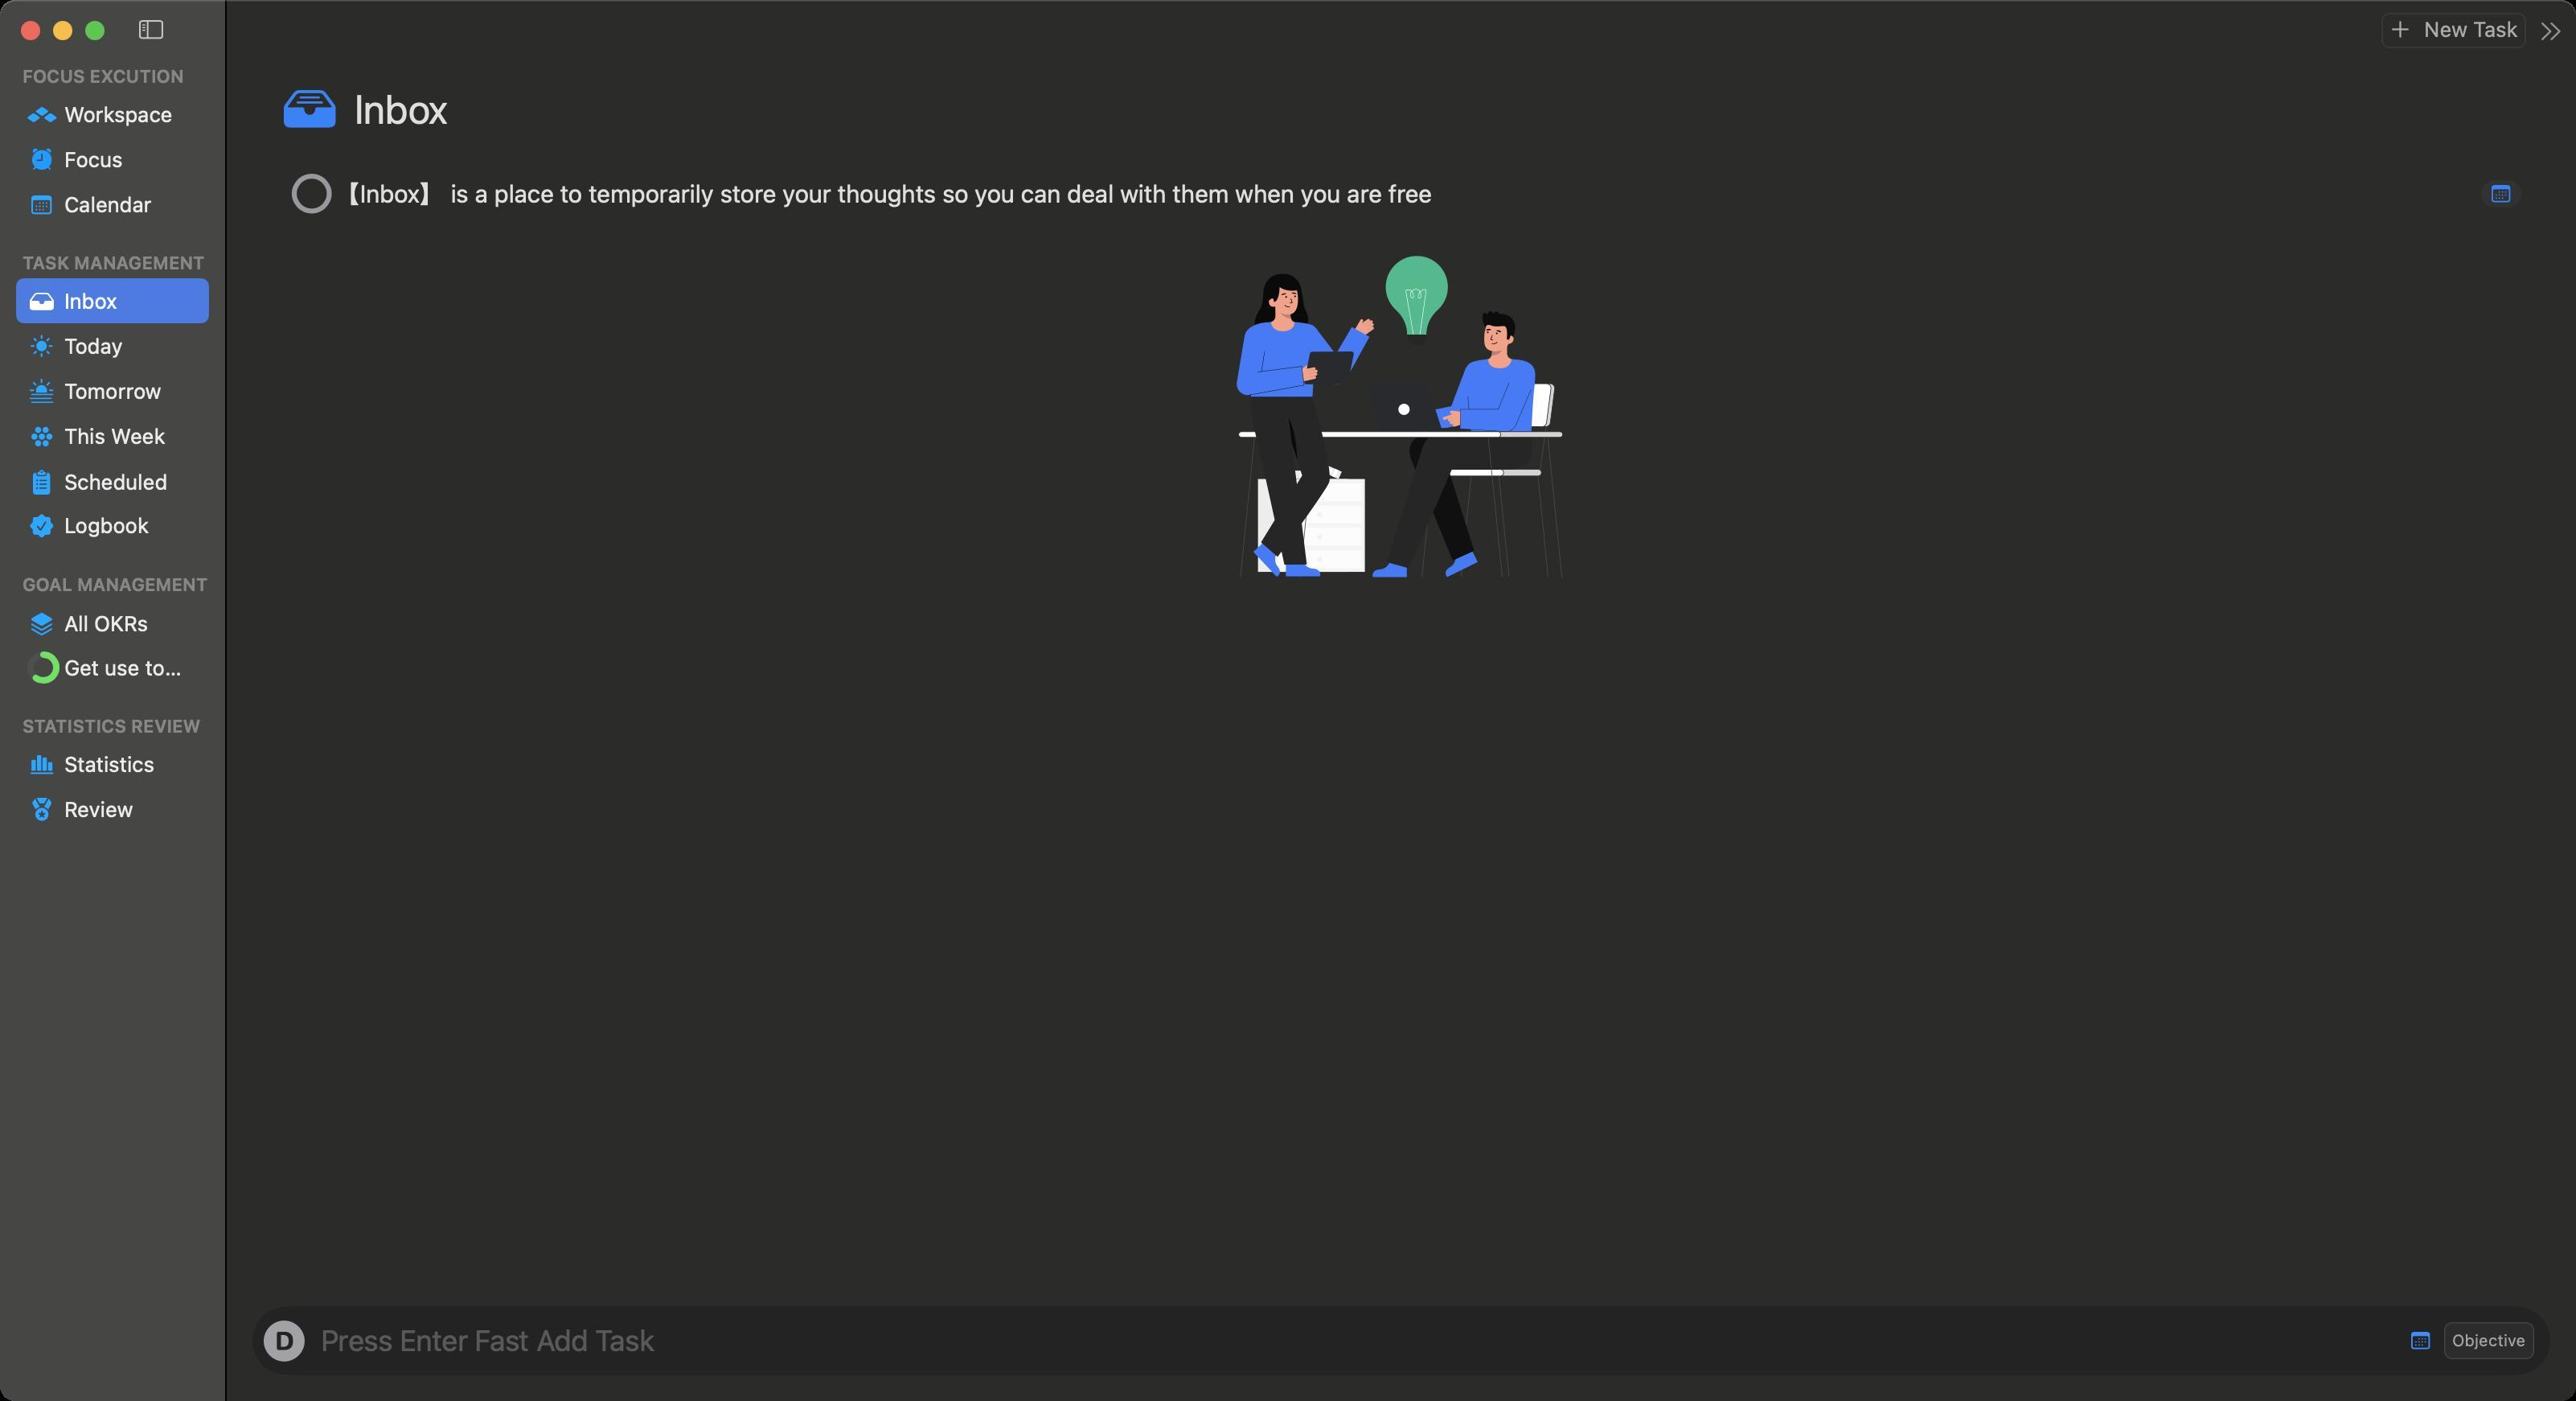
Accessibility tree:
{"name": "OrderOkr", "role": "AXWindow", "description": null, "role_description": "standard window", "value": null, "position": "10.00;122.00", "size": "1602;871", "children": [{"name": null, "role": "AXGroup", "description": null, "role_description": "group", "value": null, "position": "0.00;0.00", "size": "1602;871", "children": [{"name": null, "role": "AXSplitGroup", "description": null, "role_description": "split group", "value": null, "position": "0.00;0.00", "size": "1602;871", "children": [{"name": null, "role": "AXGroup", "description": null, "role_description": "group", "value": null, "position": "0.00;0.00", "size": "140;871", "children": [{"name": null, "role": "AXScrollArea", "description": null, "role_description": "scroll area", "value": null, "position": "0.00;38.00", "size": "140;833", "children": [{"name": null, "role": "AXOutline", "description": "Sidebar", "role_description": "outline", "value": null, "position": "0.00;38.00", "size": "140;833", "children": [{"name": null, "role": "AXRow", "description": null, "role_description": "outline row", "value": null, "position": "0.00;38.00", "size": "140;19", "children": [{"name": null, "role": "AXCell", "description": null, "role_description": "cell", "value": null, "position": "10.00;38.00", "size": "120;19", "children": [{"name": null, "role": "AXGroup", "description": null, "role_description": "group", "value": null, "position": "14.00;38.00", "size": "124;19", "children": [{"name": null, "role": "AXHeading", "description": "FOCUS EXCUTION", "role_description": "heading", "value": null, "position": "14.00;40.50", "size": "100;14", "children": []}]}]}]}, {"name": null, "role": "AXRow", "description": null, "role_description": "outline row", "value": null, "position": "0.00;57.00", "size": "140;28", "children": [{"name": null, "role": "AXCell", "description": null, "role_description": "cell", "value": null, "position": "10.00;57.00", "size": "120;28", "children": [{"name": null, "role": "AXButton", "description": "Workspace", "role_description": "button", "value": null, "position": "17.00;63.00", "size": "90;16", "children": []}]}]}, {"name": null, "role": "AXRow", "description": null, "role_description": "outline row", "value": null, "position": "0.00;85.00", "size": "140;28", "children": [{"name": null, "role": "AXCell", "description": null, "role_description": "cell", "value": null, "position": "10.00;85.00", "size": "120;28", "children": [{"name": null, "role": "AXButton", "description": "Focus", "role_description": "button", "value": null, "position": "20.00;91.04", "size": "56;16", "children": []}]}]}, {"name": null, "role": "AXRow", "description": null, "role_description": "outline row", "value": null, "position": "0.00;113.00", "size": "140;28", "children": [{"name": null, "role": "AXCell", "description": null, "role_description": "cell", "value": null, "position": "10.00;113.00", "size": "120;28", "children": [{"name": null, "role": "AXButton", "description": "Calendar", "role_description": "button", "value": null, "position": "19.50;119.00", "size": "75;16", "children": []}]}]}, {"name": null, "role": "AXRow", "description": null, "role_description": "outline row", "value": null, "position": "0.00;154.00", "size": "140;19", "children": [{"name": null, "role": "AXCell", "description": null, "role_description": "cell", "value": null, "position": "10.00;154.00", "size": "120;19", "children": [{"name": null, "role": "AXGroup", "description": null, "role_description": "group", "value": null, "position": "14.00;154.00", "size": "124;19", "children": [{"name": null, "role": "AXHeading", "description": "TASK MANAGEMENT", "role_description": "heading", "value": null, "position": "14.00;156.50", "size": "114;14", "children": []}]}]}]}, {"name": null, "role": "AXRow", "description": null, "role_description": "outline row", "value": null, "position": "0.00;173.00", "size": "140;28", "children": [{"name": null, "role": "AXCell", "description": null, "role_description": "cell", "value": null, "position": "10.00;173.00", "size": "120;28", "children": [{"name": null, "role": "AXButton", "description": "Inbox", "role_description": "button", "value": null, "position": "18.50;179.00", "size": "54;16", "children": []}]}]}, {"name": null, "role": "AXRow", "description": null, "role_description": "outline row", "value": null, "position": "0.00;201.00", "size": "140;28", "children": [{"name": null, "role": "AXCell", "description": null, "role_description": "cell", "value": null, "position": "10.00;201.00", "size": "120;28", "children": [{"name": null, "role": "AXButton", "description": "Today", "role_description": "button", "value": null, "position": "19.00;206.79", "size": "58;16", "children": []}]}]}, {"name": null, "role": "AXRow", "description": null, "role_description": "outline row", "value": null, "position": "0.00;229.00", "size": "140;28", "children": [{"name": null, "role": "AXCell", "description": null, "role_description": "cell", "value": null, "position": "10.00;229.00", "size": "120;28", "children": [{"name": null, "role": "AXButton", "description": "Tomorrow", "role_description": "button", "value": null, "position": "18.50;234.83", "size": "82;16", "children": []}]}]}, {"name": null, "role": "AXRow", "description": null, "role_description": "outline row", "value": null, "position": "0.00;257.00", "size": "140;28", "children": [{"name": null, "role": "AXCell", "description": null, "role_description": "cell", "value": null, "position": "10.00;257.00", "size": "120;28", "children": [{"name": null, "role": "AXButton", "description": "This Week", "role_description": "button", "value": null, "position": "19.50;263.00", "size": "84;16", "children": []}]}]}, {"name": null, "role": "AXRow", "description": null, "role_description": "outline row", "value": null, "position": "0.00;285.00", "size": "140;28", "children": [{"name": null, "role": "AXCell", "description": null, "role_description": "cell", "value": null, "position": "10.00;285.00", "size": "120;28", "children": [{"name": null, "role": "AXButton", "description": "Scheduled", "role_description": "button", "value": null, "position": "20.50;291.00", "size": "84;16", "children": []}]}]}, {"name": null, "role": "AXRow", "description": null, "role_description": "outline row", "value": null, "position": "0.00;313.00", "size": "140;28", "children": [{"name": null, "role": "AXCell", "description": null, "role_description": "cell", "value": null, "position": "10.00;313.00", "size": "120;28", "children": [{"name": null, "role": "AXButton", "description": "Logbook", "role_description": "button", "value": null, "position": "18.50;318.58", "size": "74;16", "children": []}]}]}, {"name": null, "role": "AXRow", "description": null, "role_description": "outline row", "value": null, "position": "0.00;354.00", "size": "140;19", "children": [{"name": null, "role": "AXCell", "description": null, "role_description": "cell", "value": null, "position": "10.00;354.00", "size": "120;19", "children": [{"name": null, "role": "AXGroup", "description": null, "role_description": "group", "value": null, "position": "14.00;354.00", "size": "124;19", "children": [{"name": null, "role": "AXHeading", "description": "GOAL MANAGEMENT", "role_description": "heading", "value": null, "position": "14.00;356.50", "size": "116;14", "children": []}]}]}]}, {"name": null, "role": "AXRow", "description": null, "role_description": "outline row", "value": null, "position": "0.00;373.00", "size": "140;28", "children": [{"name": null, "role": "AXCell", "description": null, "role_description": "cell", "value": null, "position": "10.00;373.00", "size": "120;28", "children": [{"name": null, "role": "AXButton", "description": "All OKRs", "role_description": "button", "value": null, "position": "18.00;379.33", "size": "74;16", "children": []}]}]}, {"name": null, "role": "AXRow", "description": null, "role_description": "outline row", "value": null, "position": "0.00;401.00", "size": "140;28", "children": [{"name": null, "role": "AXCell", "description": null, "role_description": "cell", "value": null, "position": "10.00;401.00", "size": "120;28", "children": [{"name": null, "role": "AXButton", "description": "Get use to 【OrderOkr】 Workflow", "role_description": "button", "value": null, "position": "17.00;405.00", "size": "96;20", "children": []}]}]}, {"name": null, "role": "AXRow", "description": null, "role_description": "outline row", "value": null, "position": "0.00;442.00", "size": "140;19", "children": [{"name": null, "role": "AXCell", "description": null, "role_description": "cell", "value": null, "position": "10.00;442.00", "size": "120;19", "children": [{"name": null, "role": "AXGroup", "description": null, "role_description": "group", "value": null, "position": "14.00;442.00", "size": "124;19", "children": [{"name": null, "role": "AXHeading", "description": "STATISTICS REVIEW", "role_description": "heading", "value": null, "position": "14.00;444.50", "size": "111;14", "children": []}]}]}]}, {"name": null, "role": "AXRow", "description": null, "role_description": "outline row", "value": null, "position": "0.00;461.00", "size": "140;28", "children": [{"name": null, "role": "AXCell", "description": null, "role_description": "cell", "value": null, "position": "10.00;461.00", "size": "120;28", "children": [{"name": null, "role": "AXButton", "description": "Statistics", "role_description": "button", "value": null, "position": "19.00;467.00", "size": "78;16", "children": []}]}]}, {"name": null, "role": "AXRow", "description": null, "role_description": "outline row", "value": null, "position": "0.00;489.00", "size": "140;28", "children": [{"name": null, "role": "AXCell", "description": null, "role_description": "cell", "value": null, "position": "10.00;489.00", "size": "120;28", "children": [{"name": null, "role": "AXButton", "description": "Review", "role_description": "button", "value": null, "position": "20.00;494.83", "size": "63;16", "children": []}]}]}, {"name": null, "role": "AXColumn", "description": null, "role_description": "column", "value": null, "position": "10.00;38.00", "size": "120;833", "children": []}]}]}]}, {"name": null, "role": "AXSplitter", "description": null, "role_description": "splitter", "value": 140.0, "position": "140.00;38.00", "size": "1;833", "children": []}, {"name": null, "role": "AXGroup", "description": null, "role_description": "group", "value": null, "position": "141.00;0.00", "size": "1461;871", "children": [{"name": null, "role": "AXImage", "description": "d.circle.fill", "role_description": "image", "value": null, "position": "164.00;821.00", "size": "26;26", "children": []}, {"name": null, "role": "AXTextField", "description": null, "role_description": "text field", "value": "", "position": "199.50;823.00", "size": "1280;21", "children": []}, {"name": null, "role": "AXButton", "description": "Calendar", "role_description": "button", "value": null, "position": "1499.50;828.00", "size": "12;11", "children": []}, {"name": null, "role": "AXGroup", "description": null, "role_description": "group", "value": null, "position": "1520.00;822.00", "size": "56;23", "children": [{"name": null, "role": "AXStaticText", "description": null, "role_description": "text", "value": "Objective", "position": "1525.00;827.00", "size": "46;13", "children": []}]}, {"name": null, "role": "AXScrollArea", "description": null, "role_description": "scroll area", "value": null, "position": "141.00;39.00", "size": "1461;832", "children": [{"name": null, "role": "AXOutline", "description": "Sidebar", "role_description": "outline", "value": null, "position": "141.00;39.00", "size": "1461;832", "children": [{"name": null, "role": "AXRow", "description": null, "role_description": "outline row", "value": null, "position": "141.00;49.00", "size": "1461;53", "children": [{"name": null, "role": "AXCell", "description": null, "role_description": "cell", "value": null, "position": "151.00;49.00", "size": "1441;53", "children": [{"name": null, "role": "AXImage", "description": "Inbox Full", "role_description": "image", "value": null, "position": "176.50;56.00", "size": "32;24", "children": []}, {"name": null, "role": "AXStaticText", "description": null, "role_description": "text", "value": "Inbox", "position": "220.50;53.00", "size": "58;29", "children": []}]}]}, {"name": null, "role": "AXRow", "description": null, "role_description": "outline row", "value": null, "position": "141.00;102.00", "size": "1461;37", "children": [{"name": null, "role": "AXCell", "description": null, "role_description": "cell", "value": null, "position": "151.00;102.00", "size": "1441;37", "children": [{"name": null, "role": "AXButton", "description": "circle", "role_description": "button", "value": null, "position": "181.50;108.00", "size": "25;25", "children": []}, {"name": null, "role": "AXStaticText", "description": null, "role_description": "text", "value": "【Inbox】 is a place to temporarily store your thoughts so you can deal with them when you are free", "position": "208.50;111.00", "size": "682;19", "children": []}, {"name": null, "role": "AXButton", "description": "Calendar", "role_description": "button", "value": null, "position": "1543.00;112.00", "size": "25;17", "children": []}]}]}, {"name": null, "role": "AXRow", "description": null, "role_description": "outline row", "value": null, "position": "141.00;139.00", "size": "1461;240", "children": [{"name": null, "role": "AXCell", "description": null, "role_description": "cell", "value": null, "position": "151.00;139.00", "size": "1441;240", "children": [{"name": null, "role": "AXImage", "description": "Idea", "role_description": "image", "value": null, "position": "766.00;159.00", "size": "211;200", "children": []}]}]}, {"name": null, "role": "AXColumn", "description": null, "role_description": "column", "value": null, "position": "151.00;39.00", "size": "1441;832", "children": []}]}]}]}]}]}, {"name": null, "role": "AXGroup", "description": null, "role_description": "group", "value": null, "position": "0.00;0.00", "size": "1602;38", "children": []}, {"name": null, "role": "AXToolbar", "description": null, "role_description": "toolbar", "value": null, "position": "0.00;0.00", "size": "1602;38", "children": [{"name": null, "role": "AXButton", "description": "Hide Sidebar", "role_description": "button", "value": null, "position": "76.00;0.00", "size": "36;38", "children": [{"name": null, "role": "AXButton", "description": "Hide Sidebar", "role_description": "button", "value": null, "position": "85.00;8.00", "size": "18;16", "children": []}]}, {"name": null, "role": "AXButton", "description": "New Task", "role_description": "button", "value": null, "position": "1477.00;0.00", "size": "98;38", "children": [{"name": null, "role": "AXButton", "description": "New Task", "role_description": "button", "value": null, "position": "1486.00;9.00", "size": "80;16", "children": []}]}, {"name": null, "role": "AXPopUpButton", "description": "more toolbar items", "role_description": "pop up button", "value": null, "position": "1571.00;12.00", "size": "26;14", "children": []}]}, {"name": null, "role": "AXButton", "description": null, "role_description": "close button", "value": null, "position": "12.00;11.00", "size": "14;16", "children": []}, {"name": null, "role": "AXButton", "description": null, "role_description": "full screen button", "value": null, "position": "52.00;11.00", "size": "14;16", "children": [{"name": null, "role": "AXGroup", "description": null, "role_description": "group", "value": null, "position": "52.00;11.00", "size": "14;16", "children": [{"name": null, "role": "AXGroup", "description": null, "role_description": "group", "value": null, "position": "52.00;11.00", "size": "14;16", "children": []}]}]}, {"name": null, "role": "AXButton", "description": null, "role_description": "minimize button", "value": null, "position": "32.00;11.00", "size": "14;16", "children": []}]}